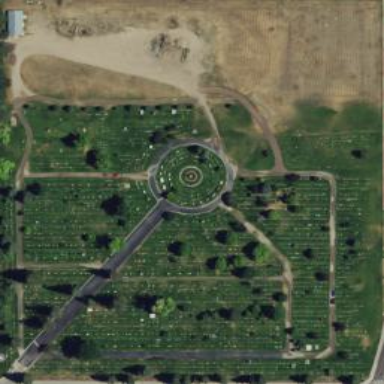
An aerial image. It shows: Cemetery.